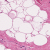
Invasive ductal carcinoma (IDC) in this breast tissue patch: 0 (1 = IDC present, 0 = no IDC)